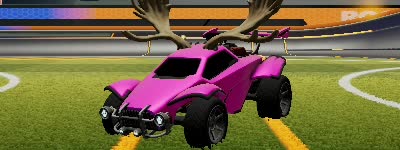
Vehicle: octane